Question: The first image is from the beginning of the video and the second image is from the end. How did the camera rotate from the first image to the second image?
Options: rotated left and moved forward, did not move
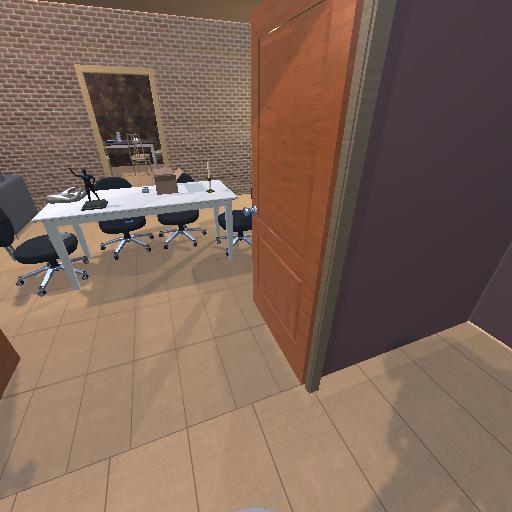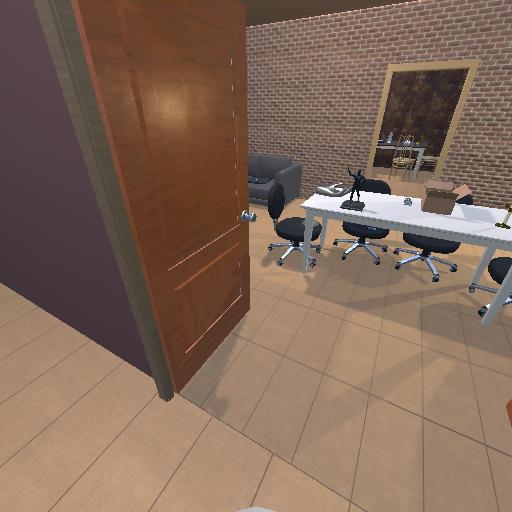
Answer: rotated left and moved forward